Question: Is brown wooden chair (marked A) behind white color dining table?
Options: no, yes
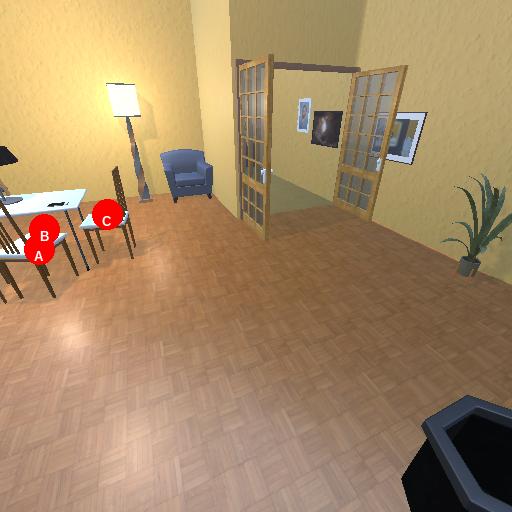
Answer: no